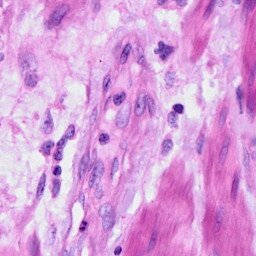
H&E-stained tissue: Ovarian